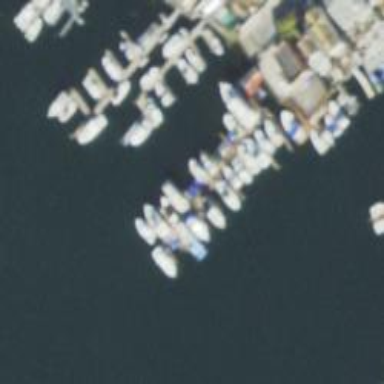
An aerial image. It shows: Man-made pier.